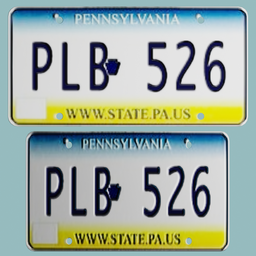
Label: mechanical